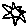
Label: sun